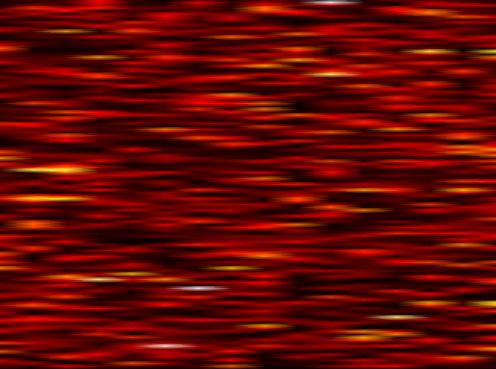
Label: WOLA